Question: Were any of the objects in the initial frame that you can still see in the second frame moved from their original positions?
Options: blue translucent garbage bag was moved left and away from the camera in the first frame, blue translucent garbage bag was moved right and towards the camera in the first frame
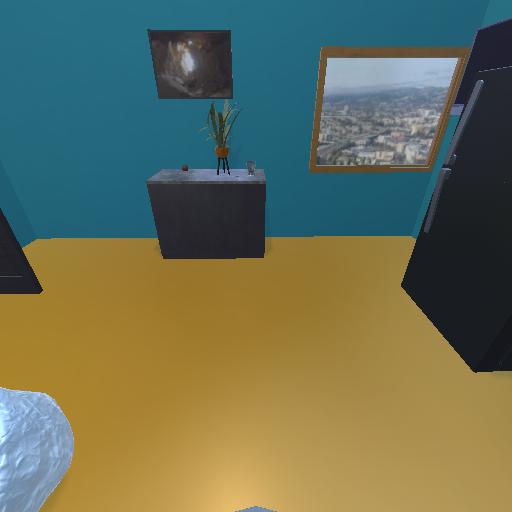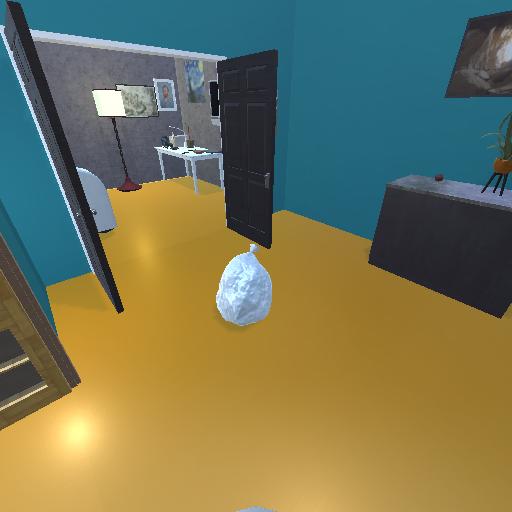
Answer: blue translucent garbage bag was moved left and away from the camera in the first frame